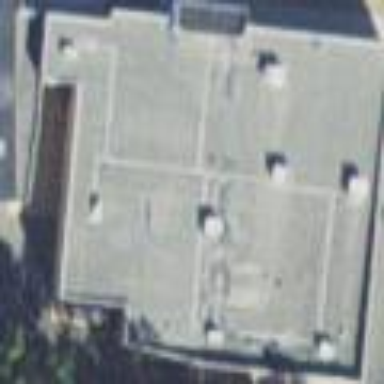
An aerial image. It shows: Retail building.